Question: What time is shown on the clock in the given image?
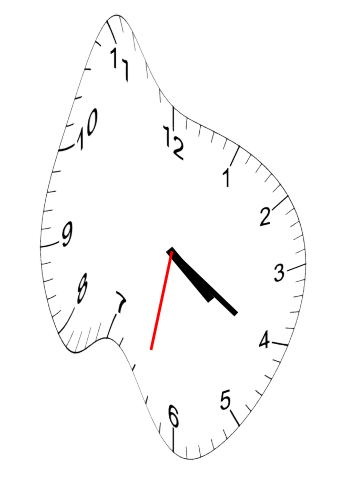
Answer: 04:20:32